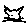
Label: cat